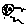
Label: moon